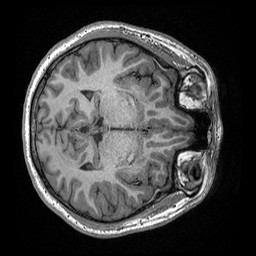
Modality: T1w
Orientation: axial
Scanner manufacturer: ge
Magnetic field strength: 3 T
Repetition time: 2.349 s
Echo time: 0.002968 s